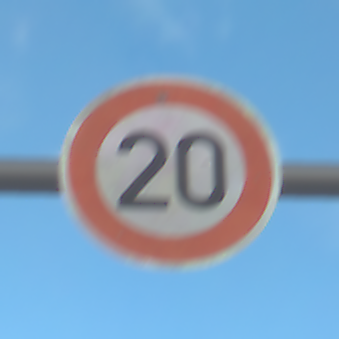
Verkehrszeichen: Geschwindigkeit20
Umgebung: Outdoor, RoadRail
Tageszeit: SunriseSunset
Wetter: PartlyCloudy
Licht: Natural
Jahreszeit: NotSpecified
Kontrast: LowContrast